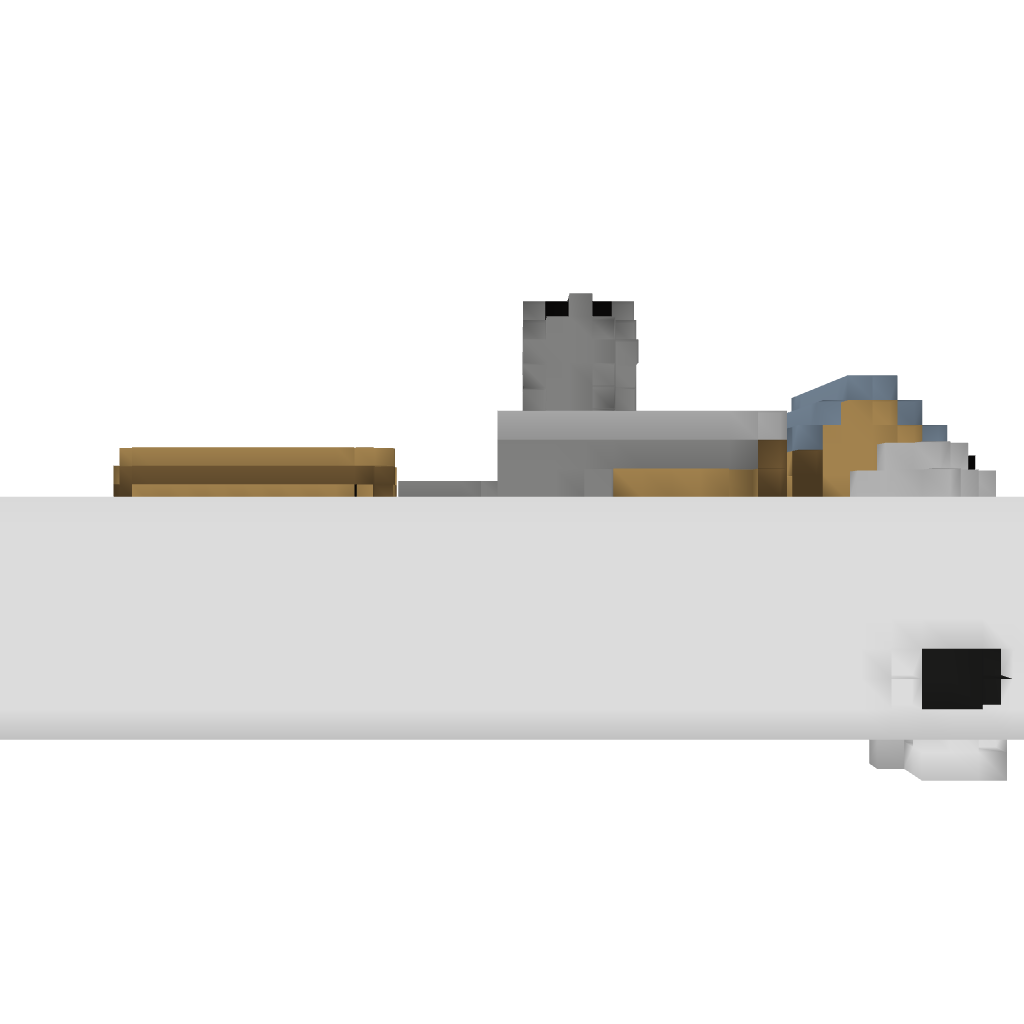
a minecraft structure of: Floating city